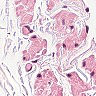
Metastatic tissue present: no